Aerial crown-view tile of a tropical tree (Barro Colorado Island, Panama), acquired 20241216:
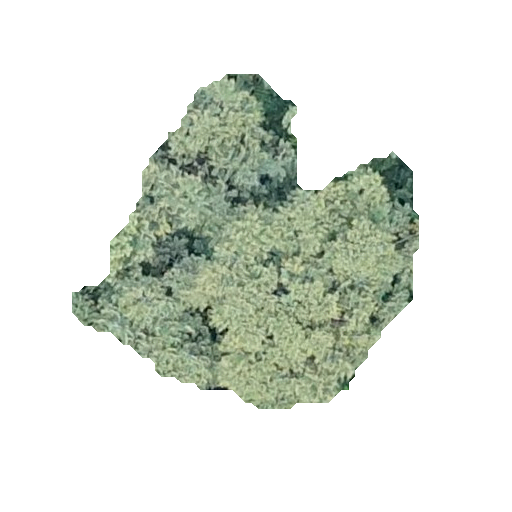
Species: Luehea seemannii
GBIF accepted scientific name: Luehea seemannii
Crown area: 103.529 m²